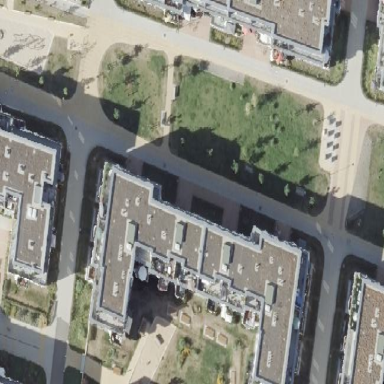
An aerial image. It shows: Building with apartments and flat roof.